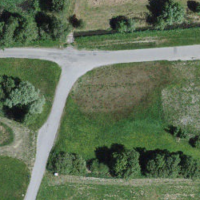
EUNIS habitat code: 57
Species observed at this site:
Acrocephalus schoenobaenus